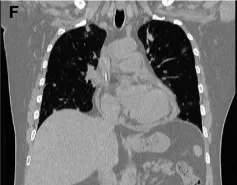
Comparison of lung metastases and cardiac mass before and after chemotherapy of Case2. After 5 courses of chemotherapy, the number of lung metastases.
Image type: radiology (ct)